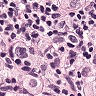
Metastatic tissue present: yes